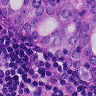
Metastatic tissue present: yes